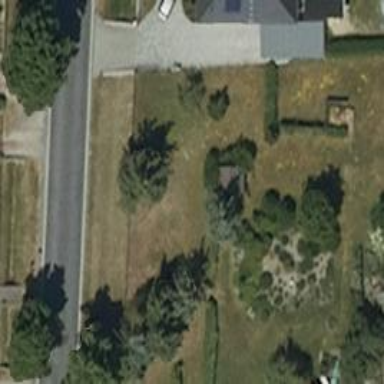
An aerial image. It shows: Evergreen broadleaved tree.